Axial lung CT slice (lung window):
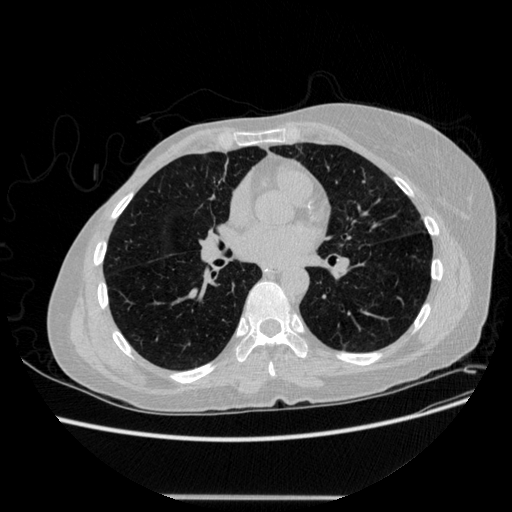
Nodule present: no